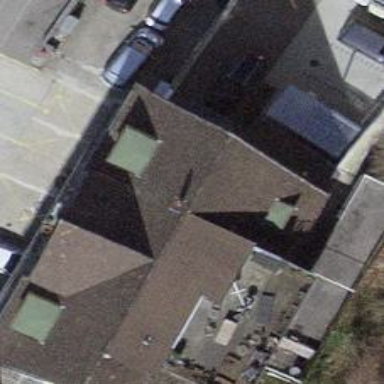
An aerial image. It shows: Industrial building.